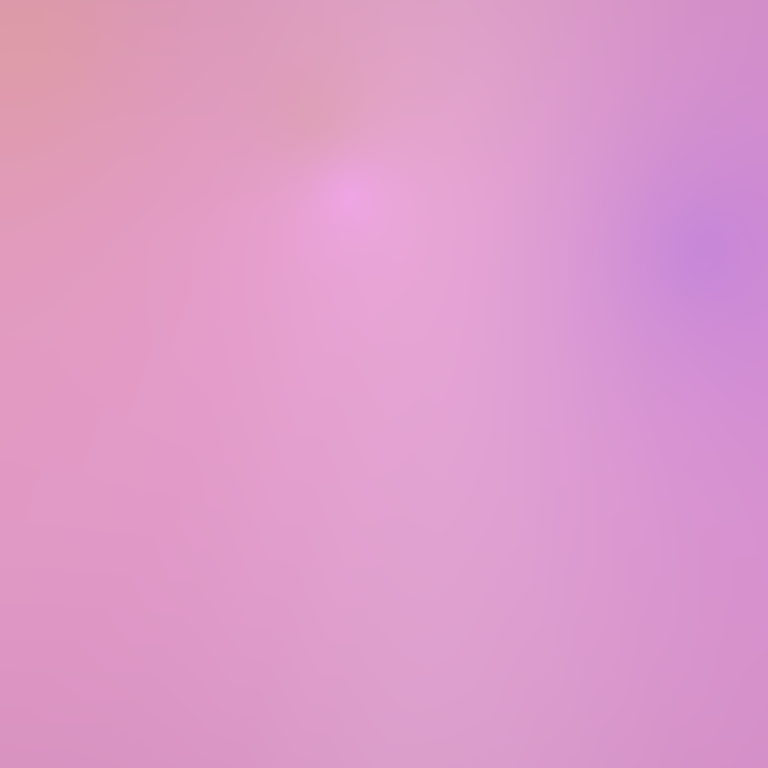
Abstract light effect, smooth gradient from soft pink to light purple, serene atmosphere, diffuse glow, no room, no furniture, no objects.